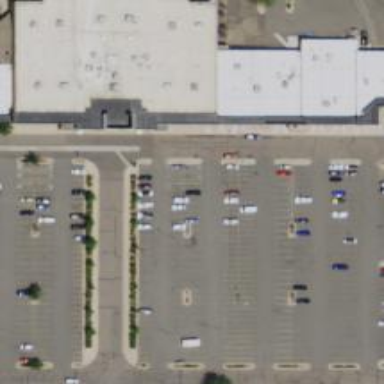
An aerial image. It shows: Parking space.